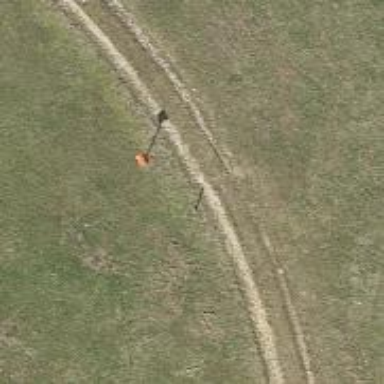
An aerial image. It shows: Pole with roofed pipeline marker.